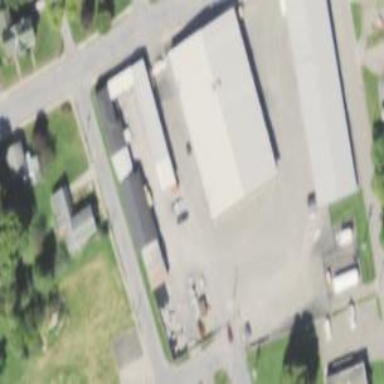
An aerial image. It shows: Hardware shop located within building.